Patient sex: F
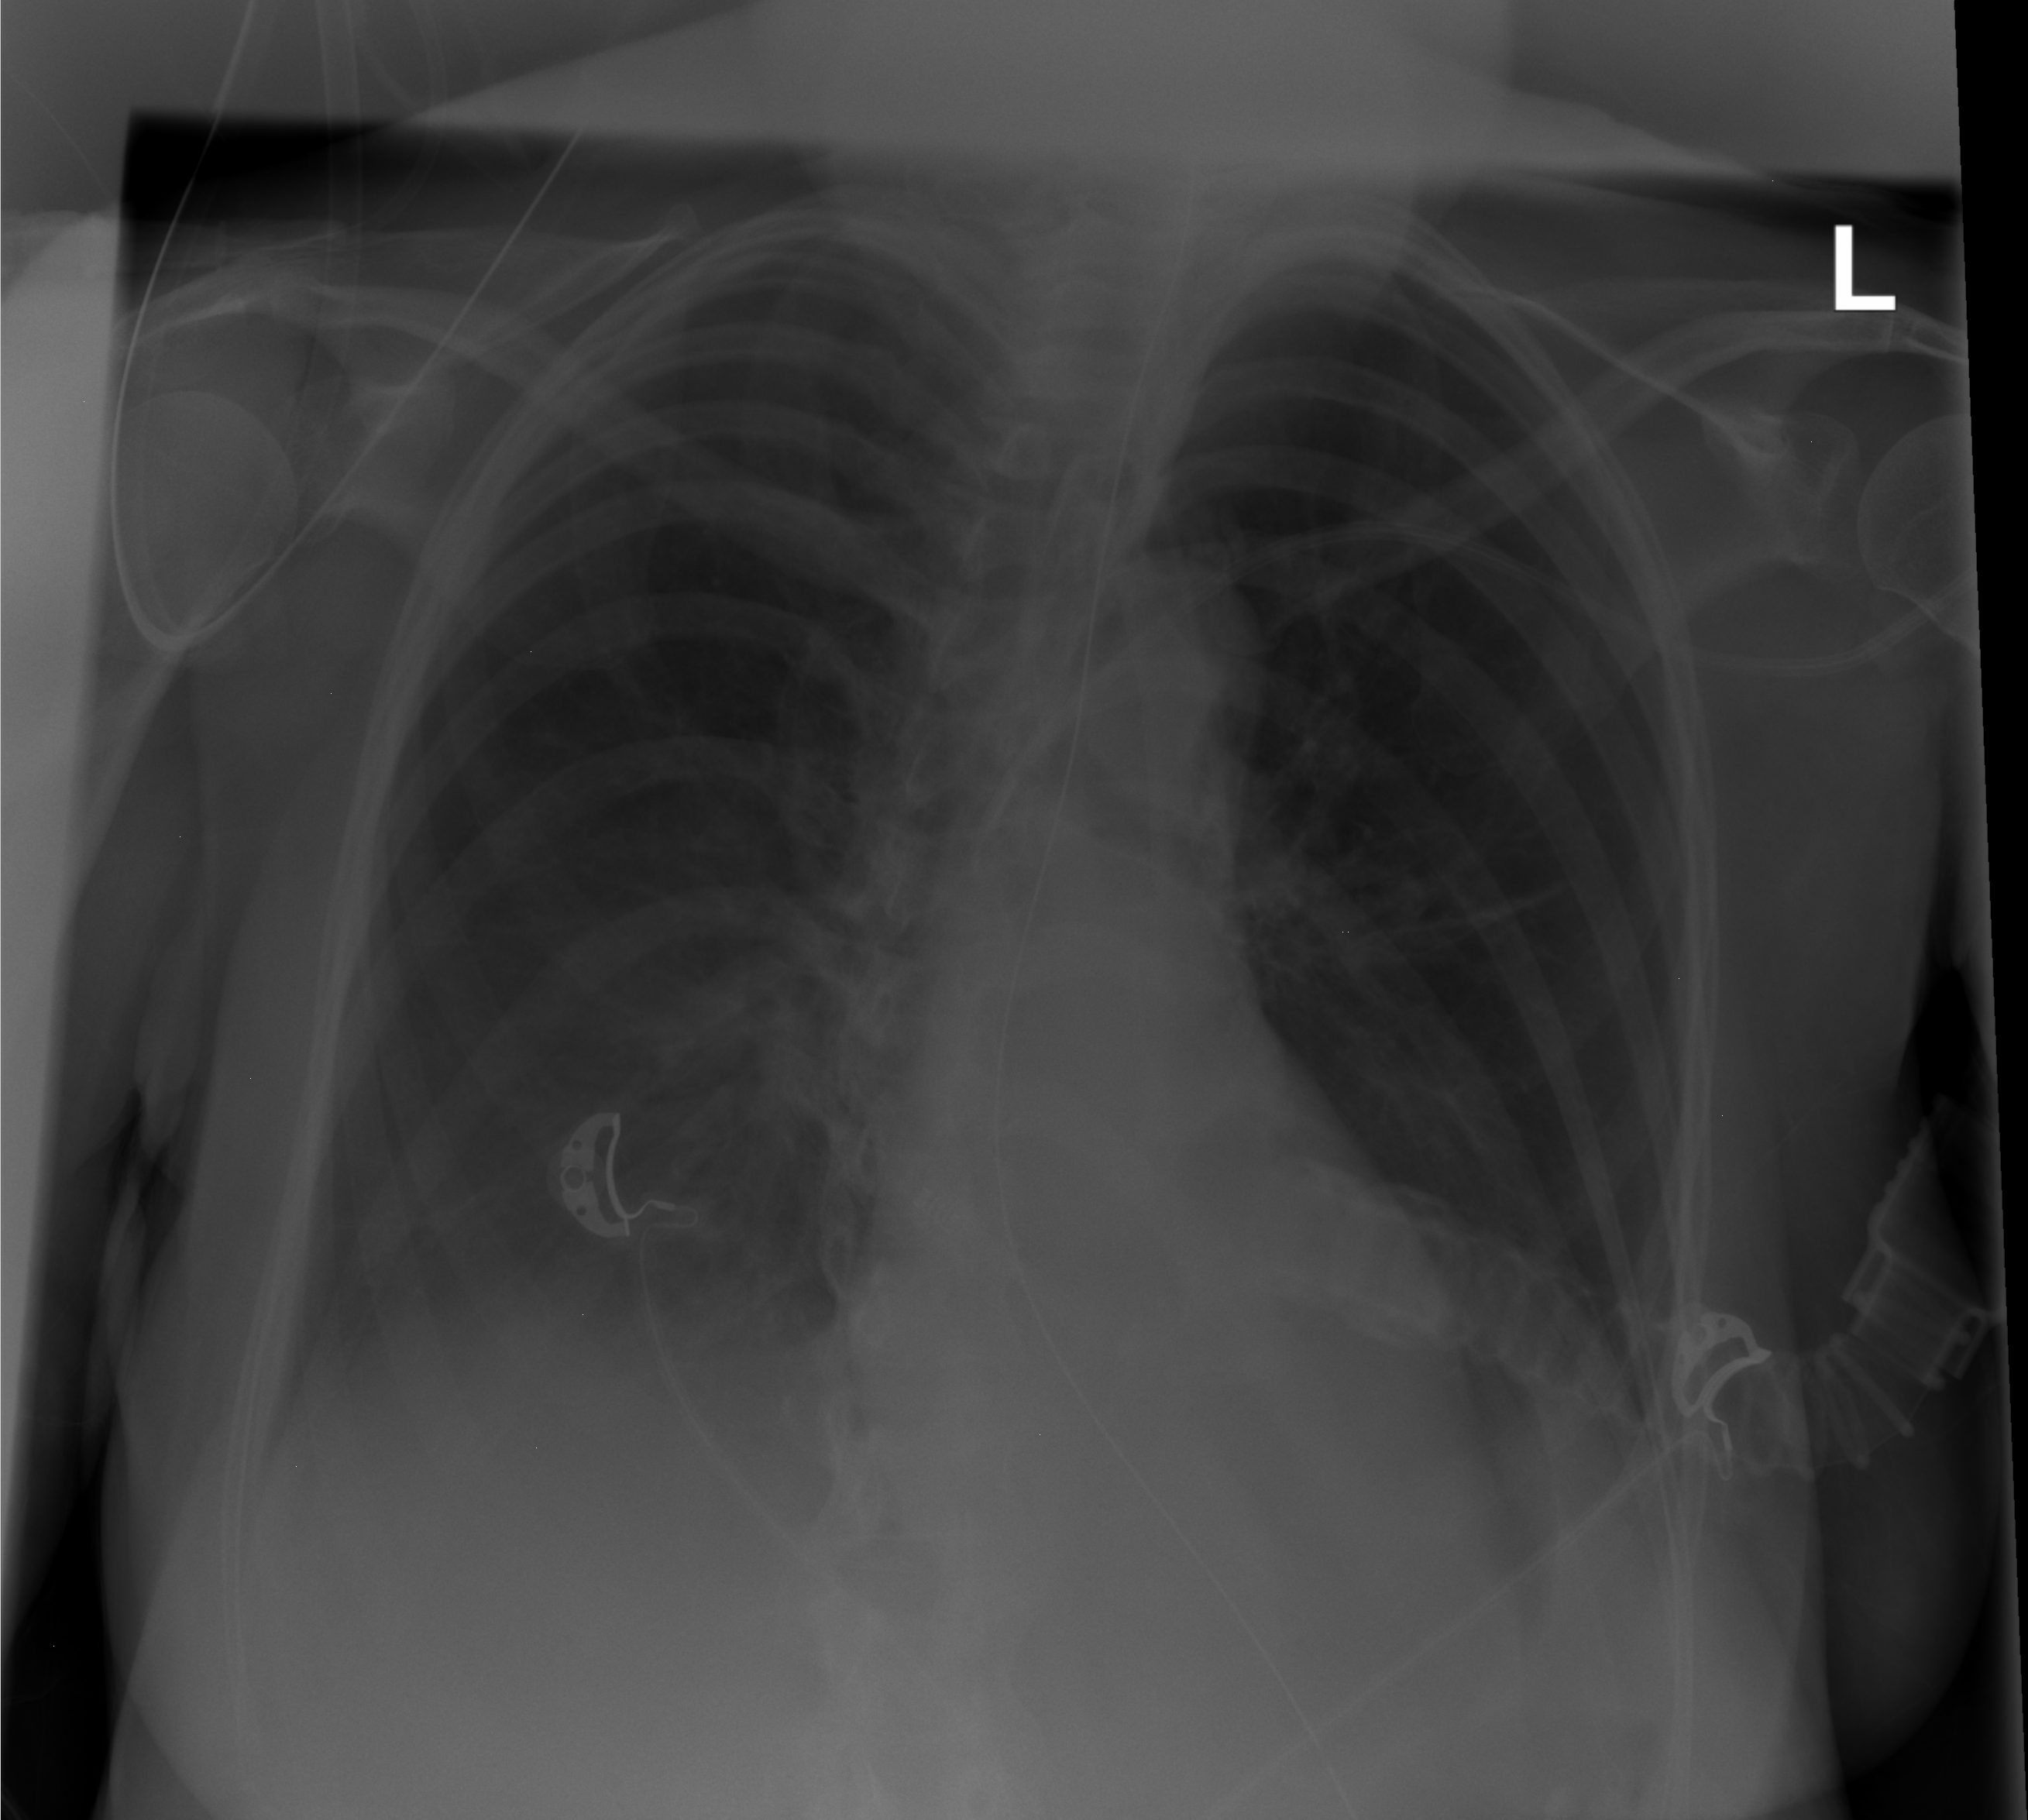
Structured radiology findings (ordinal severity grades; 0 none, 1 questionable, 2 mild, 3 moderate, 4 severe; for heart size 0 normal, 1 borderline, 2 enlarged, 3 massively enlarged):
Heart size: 0
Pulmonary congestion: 0
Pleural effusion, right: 2
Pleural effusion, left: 2
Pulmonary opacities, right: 0
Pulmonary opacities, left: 0
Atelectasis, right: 2
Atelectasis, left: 2